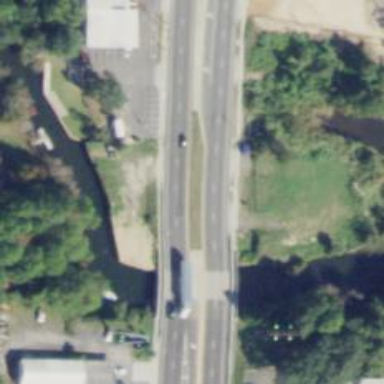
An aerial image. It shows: Primary highway on asphalt bridge.